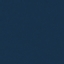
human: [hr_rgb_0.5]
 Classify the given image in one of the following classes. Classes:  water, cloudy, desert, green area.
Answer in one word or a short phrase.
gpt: water